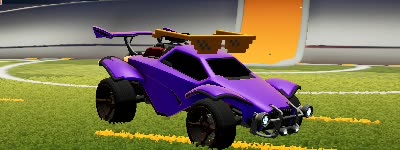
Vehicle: octane